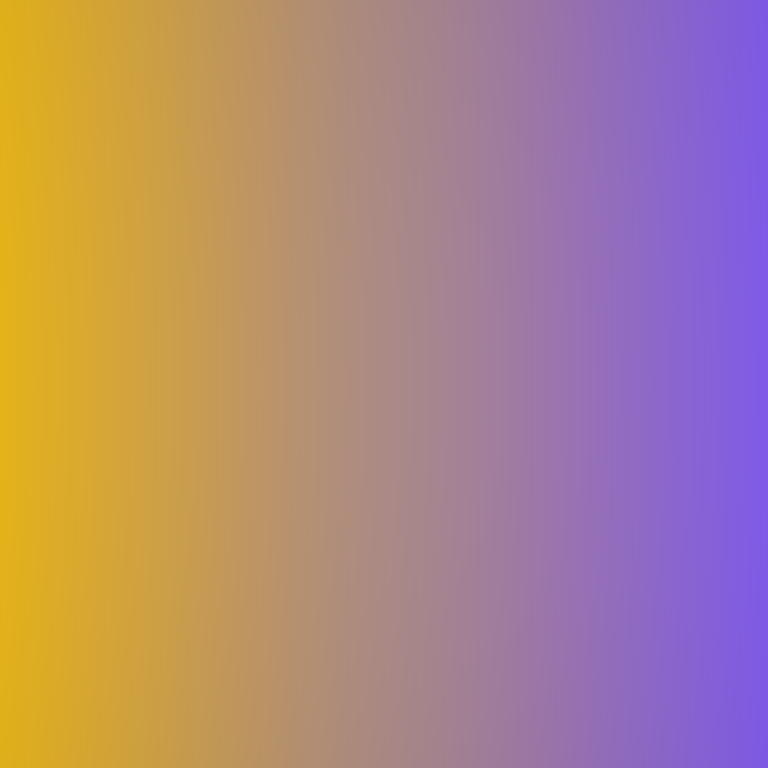
Abstract light effect, smooth gradient from golden yellow to violet blue, serene atmosphere, soft blend, no room, no furniture, no objects.